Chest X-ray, AP view. Patient: 44 years old, sex M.
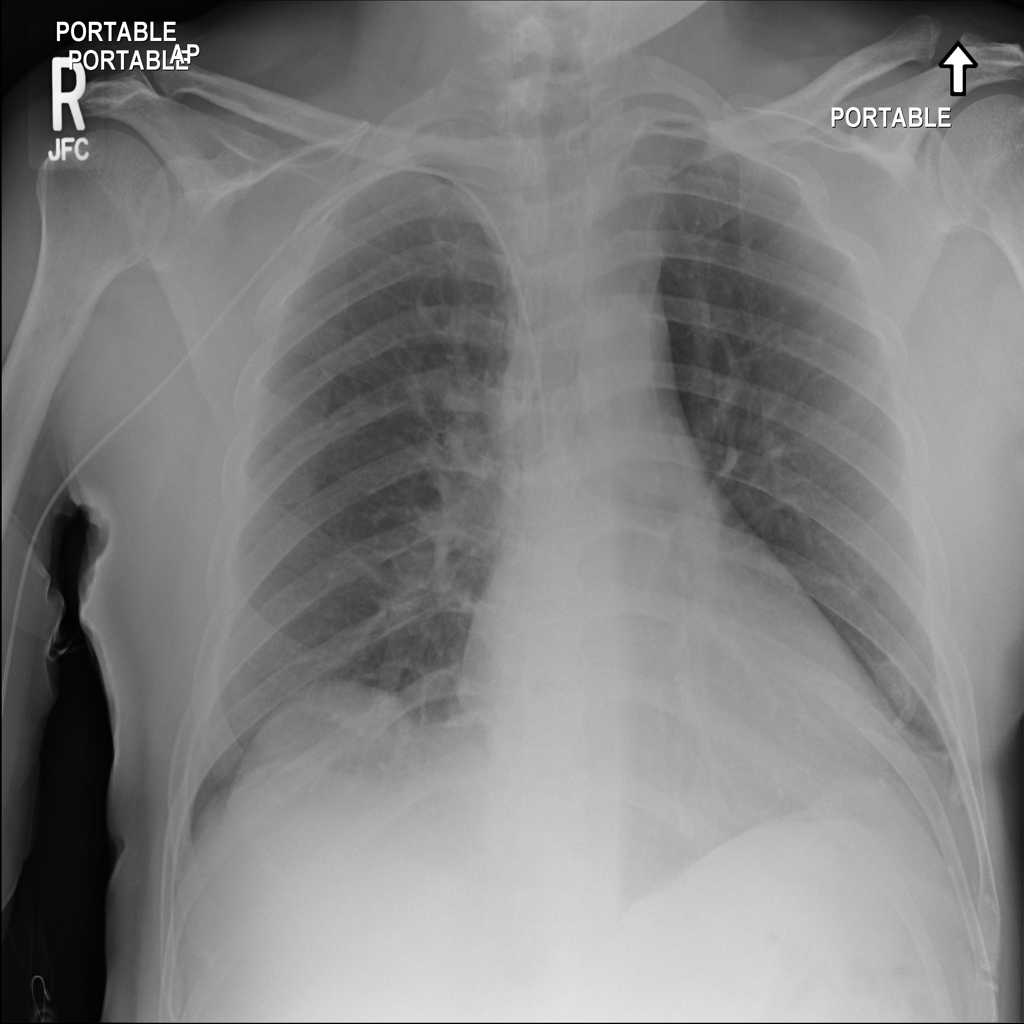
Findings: Atelectasis